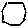
Label: hexagon